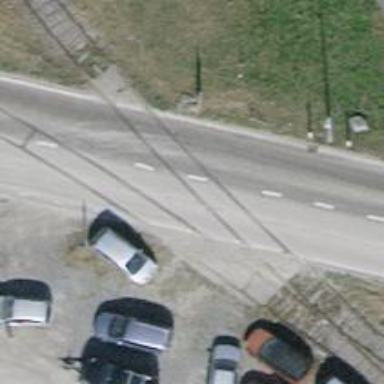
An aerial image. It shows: Railway level crossing.